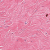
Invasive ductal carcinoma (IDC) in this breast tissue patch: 0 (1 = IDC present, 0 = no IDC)